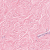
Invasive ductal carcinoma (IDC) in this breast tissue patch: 0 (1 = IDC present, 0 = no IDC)